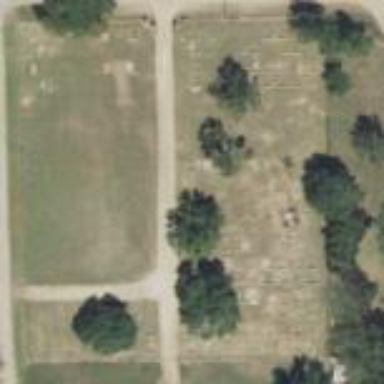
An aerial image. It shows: Cemetery.